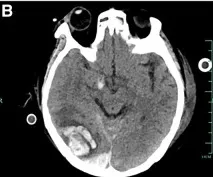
Results of the cranial CT scans during the patient's hospital stay. (B) Results of the patient's cranial CT on Day 6.
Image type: radiology (ct)